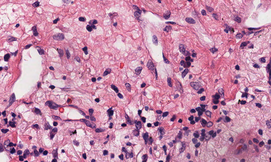
Tumor epithelial tissue: no
Tumor-associated stroma tissue: yes
Normal tissue: no